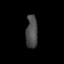
Tissue: lung
Cell type: T cells
Senescence score: 0.221
Nuclear area (px): 376
Mean DAPI intensity: 74.979